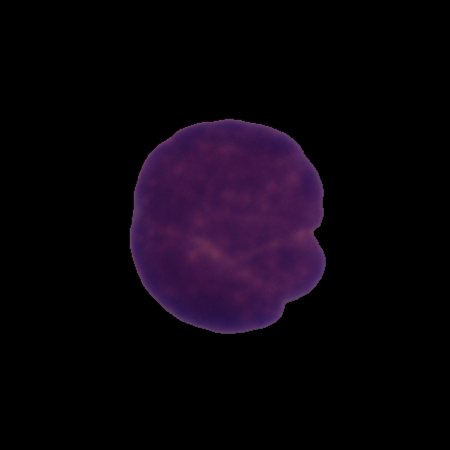
Label: cancer